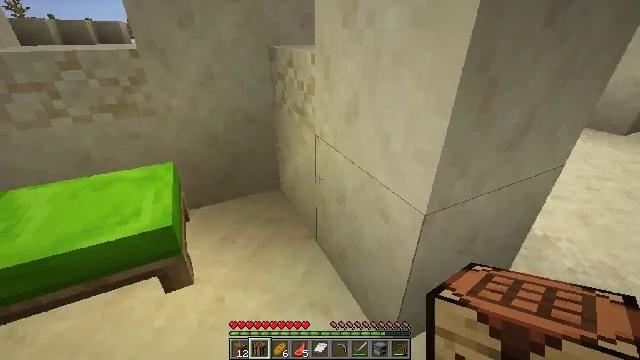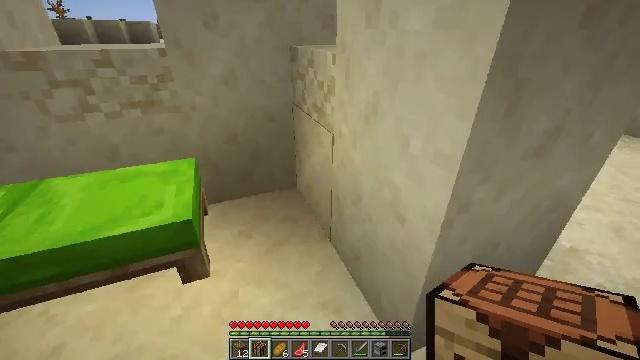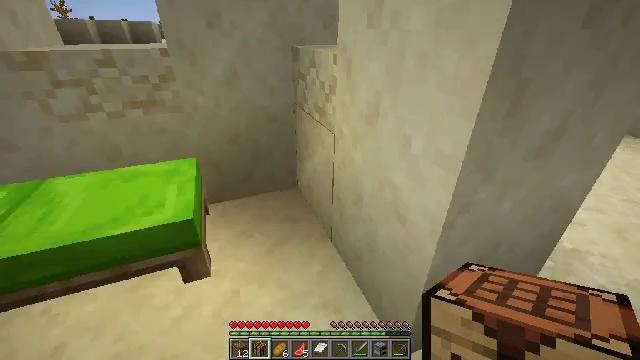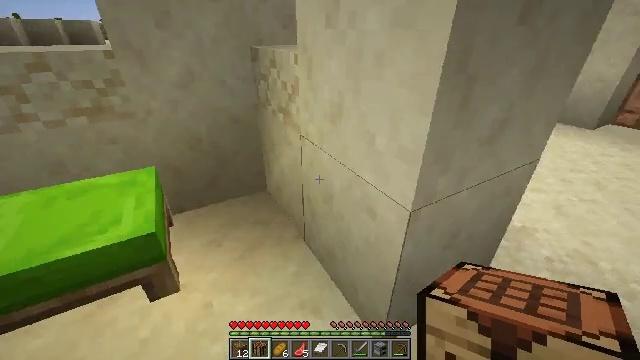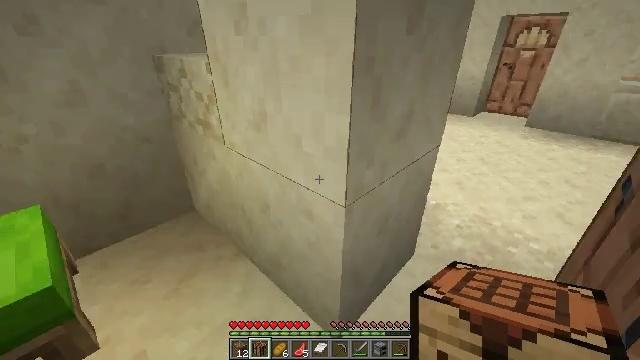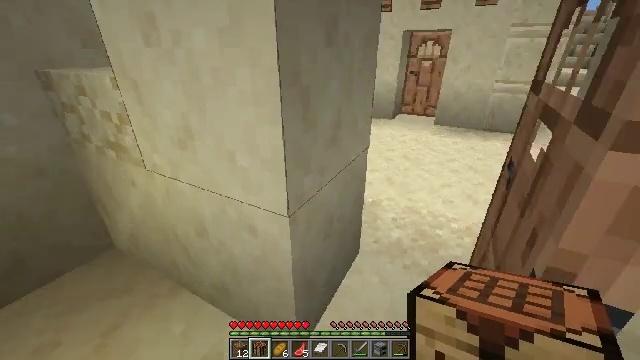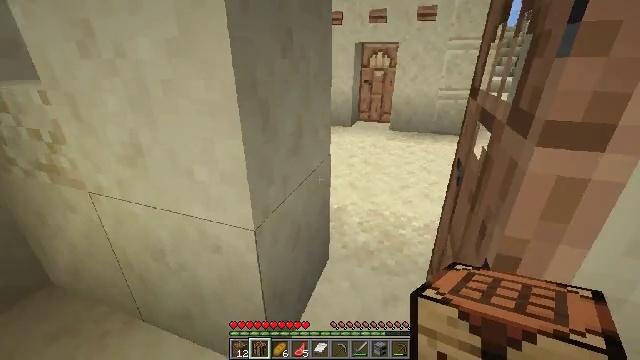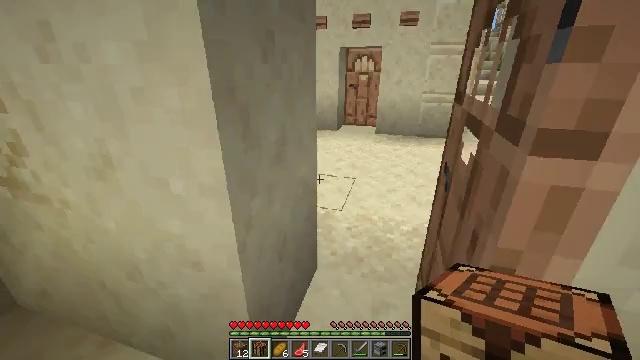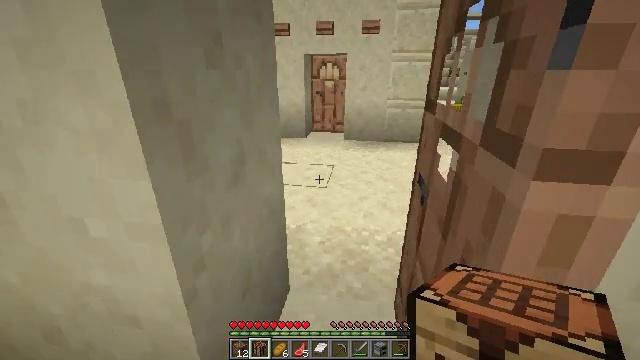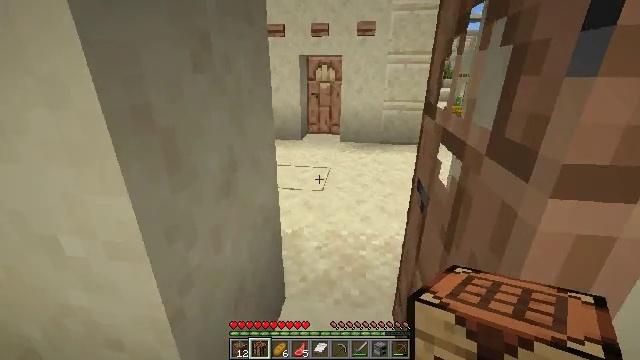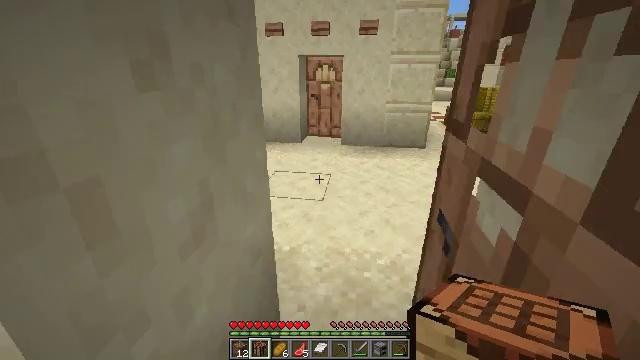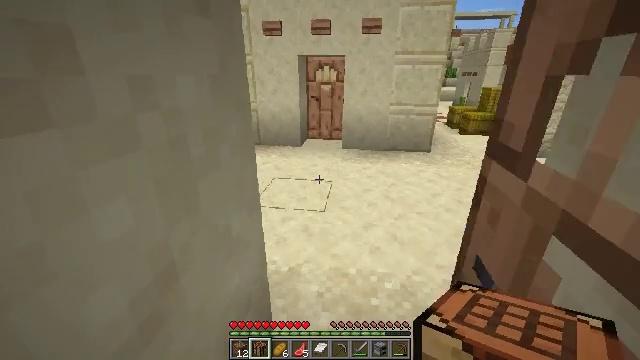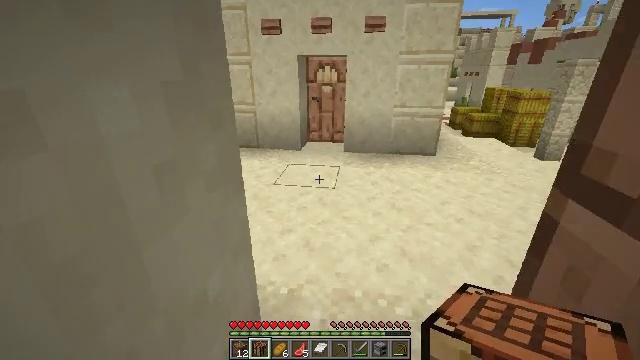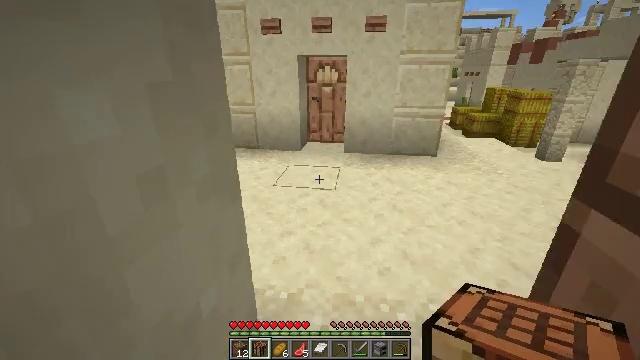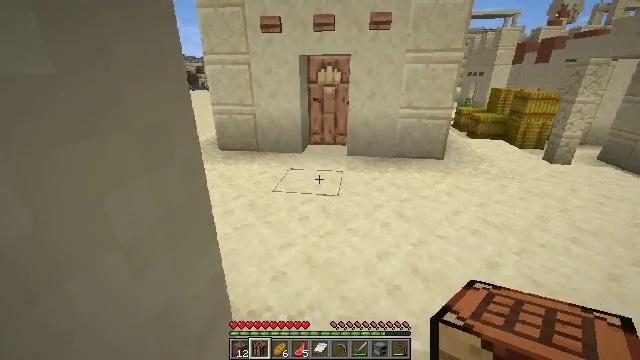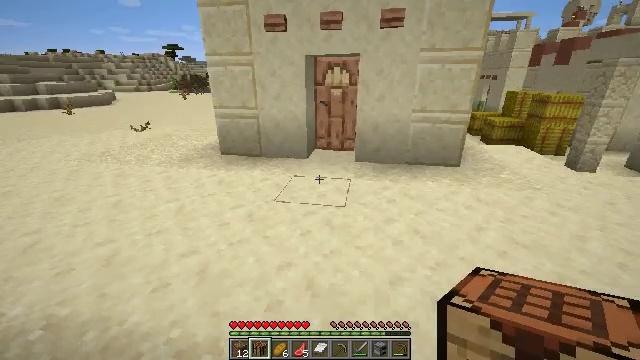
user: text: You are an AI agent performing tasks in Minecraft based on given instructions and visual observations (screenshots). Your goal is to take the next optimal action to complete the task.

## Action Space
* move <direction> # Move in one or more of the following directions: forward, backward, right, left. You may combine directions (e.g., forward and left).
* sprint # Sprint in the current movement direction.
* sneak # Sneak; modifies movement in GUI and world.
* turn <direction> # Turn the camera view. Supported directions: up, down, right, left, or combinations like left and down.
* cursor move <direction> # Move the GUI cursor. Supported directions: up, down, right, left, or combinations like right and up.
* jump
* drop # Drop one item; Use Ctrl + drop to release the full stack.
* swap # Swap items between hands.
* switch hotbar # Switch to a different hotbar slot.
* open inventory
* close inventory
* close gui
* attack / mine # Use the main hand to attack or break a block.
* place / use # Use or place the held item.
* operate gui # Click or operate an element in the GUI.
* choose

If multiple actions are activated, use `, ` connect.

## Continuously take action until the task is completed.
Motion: motion action
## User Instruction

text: Attack the jungle fence gate to remove it.
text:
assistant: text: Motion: turn left
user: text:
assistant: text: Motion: no_op
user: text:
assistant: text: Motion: turn right
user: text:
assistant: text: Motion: turn right and up
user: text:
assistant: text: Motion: turn right and up
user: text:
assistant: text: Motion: turn right and up
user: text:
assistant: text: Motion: move forward, turn right
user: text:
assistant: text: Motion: move forward, turn right and up
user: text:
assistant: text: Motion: move forward
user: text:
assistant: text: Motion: move forward
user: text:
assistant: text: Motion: move forward
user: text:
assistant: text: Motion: move forward
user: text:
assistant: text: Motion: move forward
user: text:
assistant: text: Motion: move forward
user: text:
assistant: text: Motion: move forward, turn left
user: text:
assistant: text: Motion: move forward, turn left
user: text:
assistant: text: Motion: move forward, turn left
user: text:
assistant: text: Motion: move forward and move right, turn left and down
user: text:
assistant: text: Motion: move forward and move right, turn left
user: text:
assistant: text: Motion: move forward and move right, turn left and up
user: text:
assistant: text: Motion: move forward and move right, turn left and up
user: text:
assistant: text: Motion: move right
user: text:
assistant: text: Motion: no_op
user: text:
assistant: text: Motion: turn right
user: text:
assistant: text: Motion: turn right
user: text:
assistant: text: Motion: turn right
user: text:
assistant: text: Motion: move forward, turn right and up
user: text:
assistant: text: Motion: move forward, turn right
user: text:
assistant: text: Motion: move forward, turn right and up
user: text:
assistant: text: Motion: move forward